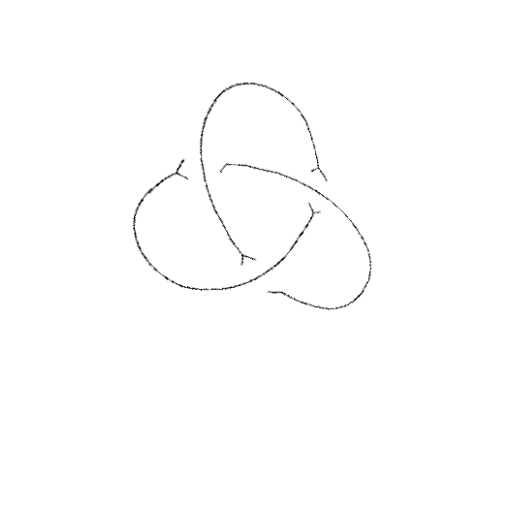
Crossing number: 3